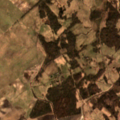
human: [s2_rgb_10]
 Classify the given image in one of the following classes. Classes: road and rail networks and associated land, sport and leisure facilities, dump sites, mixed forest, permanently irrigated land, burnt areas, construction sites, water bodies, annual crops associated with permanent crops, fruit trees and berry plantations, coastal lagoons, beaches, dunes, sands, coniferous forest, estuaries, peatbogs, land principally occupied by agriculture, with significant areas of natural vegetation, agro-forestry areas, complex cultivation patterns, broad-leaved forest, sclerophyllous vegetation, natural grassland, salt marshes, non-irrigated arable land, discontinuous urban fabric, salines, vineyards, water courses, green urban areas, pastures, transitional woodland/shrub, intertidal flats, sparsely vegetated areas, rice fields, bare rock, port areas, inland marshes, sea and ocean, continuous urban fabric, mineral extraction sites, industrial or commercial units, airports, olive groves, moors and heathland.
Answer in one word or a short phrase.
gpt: non-irrigated arable land, land principally occupied by agriculture, with significant areas of natural vegetation, broad-leaved forest